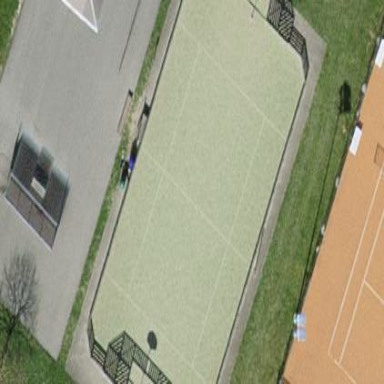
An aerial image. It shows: Soccer pitch with artificial turf for leisure sports activities.